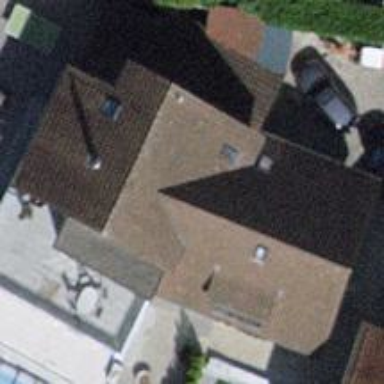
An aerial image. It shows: Building with tiled roof.